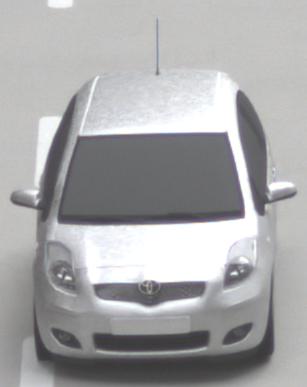
Make: Toyota
Model: Yaris 1.0
Detailed model: Yaris (XP13)
Model produced from: 2011/10
Model produced until: 2014/08
Doors: 3
Color: white
Road condition: dry road
Daytime: midday
Contrast: low contrast